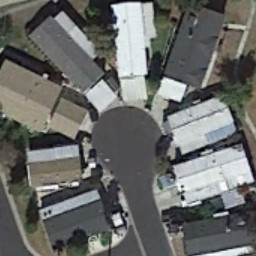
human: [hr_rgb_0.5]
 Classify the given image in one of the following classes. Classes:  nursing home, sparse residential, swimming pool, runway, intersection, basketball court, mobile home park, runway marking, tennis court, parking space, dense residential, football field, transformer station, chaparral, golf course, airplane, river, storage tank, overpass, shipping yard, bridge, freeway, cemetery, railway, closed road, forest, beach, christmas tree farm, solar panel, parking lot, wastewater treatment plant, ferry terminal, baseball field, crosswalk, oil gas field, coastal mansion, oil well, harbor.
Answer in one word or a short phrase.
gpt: mobile home park